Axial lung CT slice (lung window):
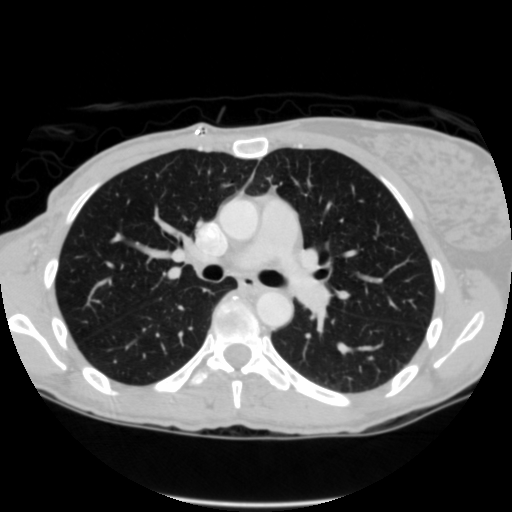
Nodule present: no